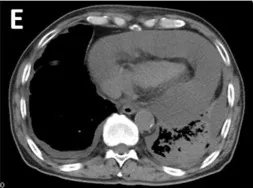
(E,F) Chest CT after nivolumab administration shows massive pericardial effusion and enlargement of the primary lesion (circle).
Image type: radiology (ct)